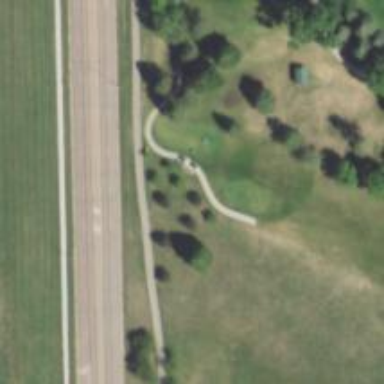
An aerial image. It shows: Pathway for golfing.